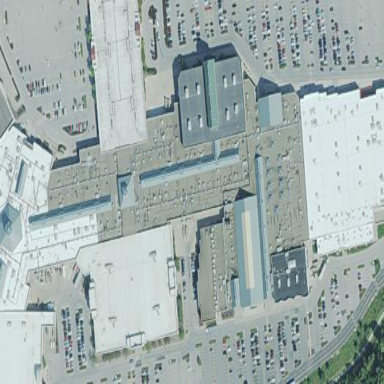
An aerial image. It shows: Mall building.